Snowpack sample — Loveland Pass, Silver Plume, Colorado, USA (2/11/26, 12:00 PM MST)
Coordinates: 39.663, -105.886
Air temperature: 35 °F
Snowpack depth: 82 cm
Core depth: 40 cm
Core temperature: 23 °F
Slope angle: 13°, slope face: 12°
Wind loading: high
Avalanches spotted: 1
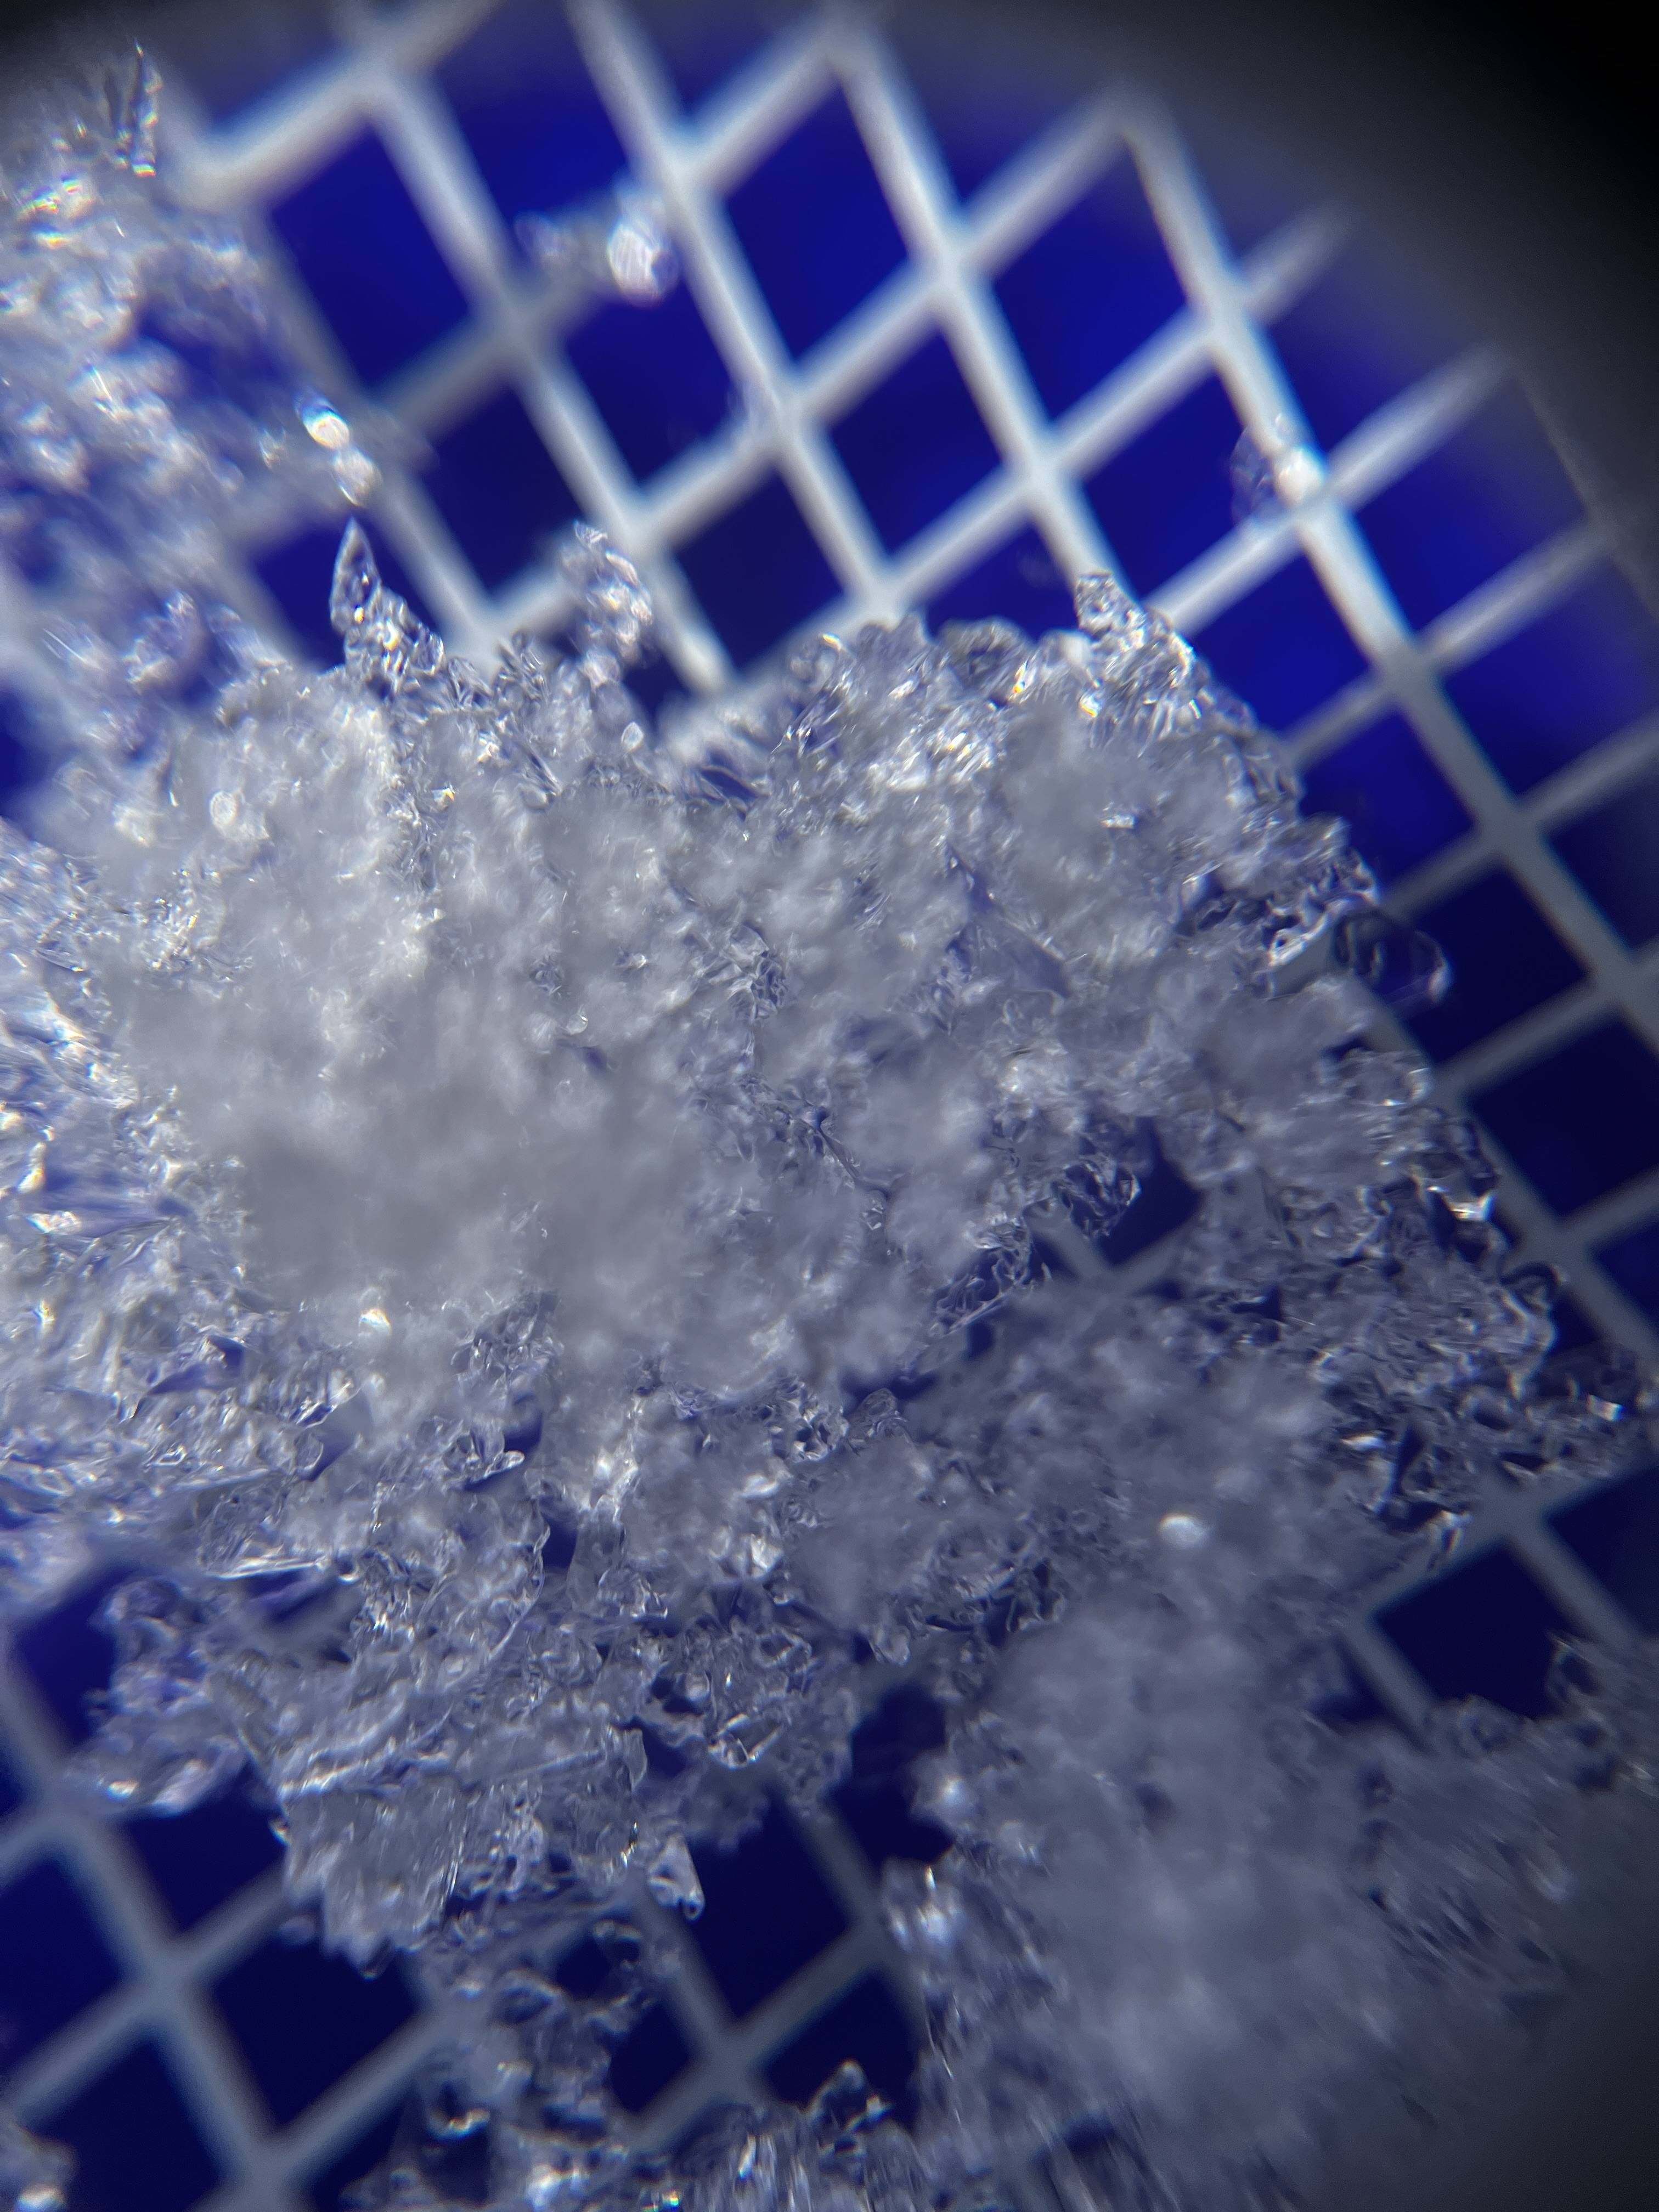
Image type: magnified_profile
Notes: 1 small avalanche spotted on the north side of the bowl, lots of wind loading